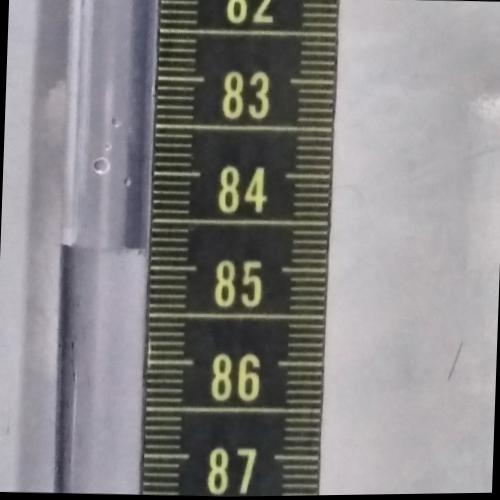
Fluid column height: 84.8 cm